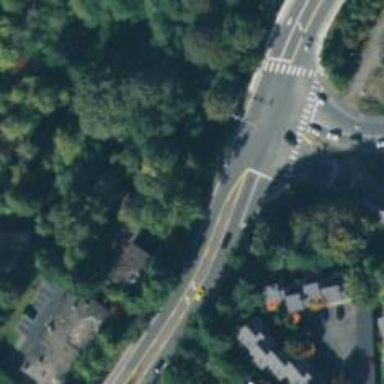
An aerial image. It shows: Secondary road with separate asphalt sidewalks.